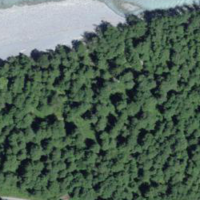
EUNIS habitat code: 45
Species observed at this site:
Galeopsis tetrahit